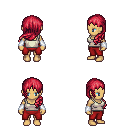
a pixel art fantasy rpg character, female body template, human, tanned skin, white pirate shirt, red pants, ruby red left-swept hairstyle, white cloth bracers, four views (front, back, left, right), 2x2 character sprite sheet, small pixel art, hard edges, no anti-aliasing